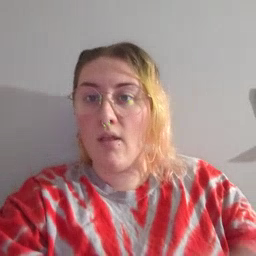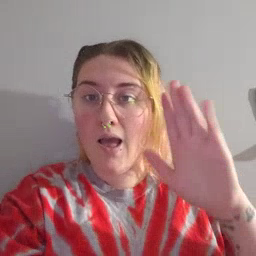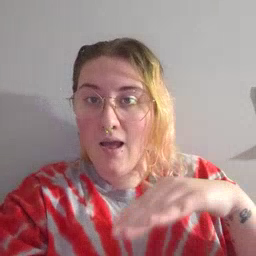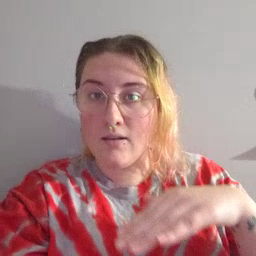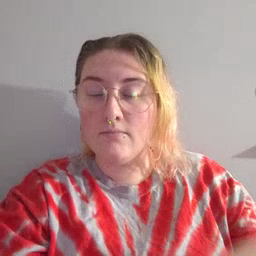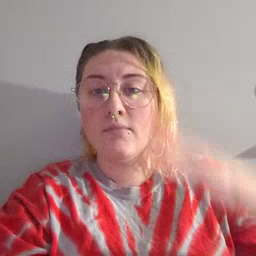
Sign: on